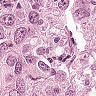
Metastatic tissue present: yes